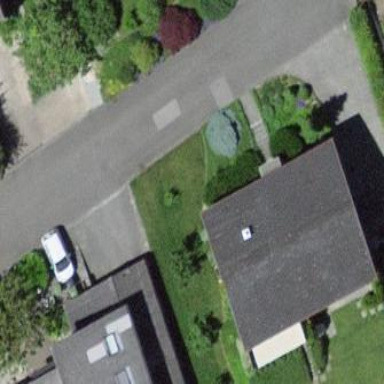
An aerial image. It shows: Residential building.